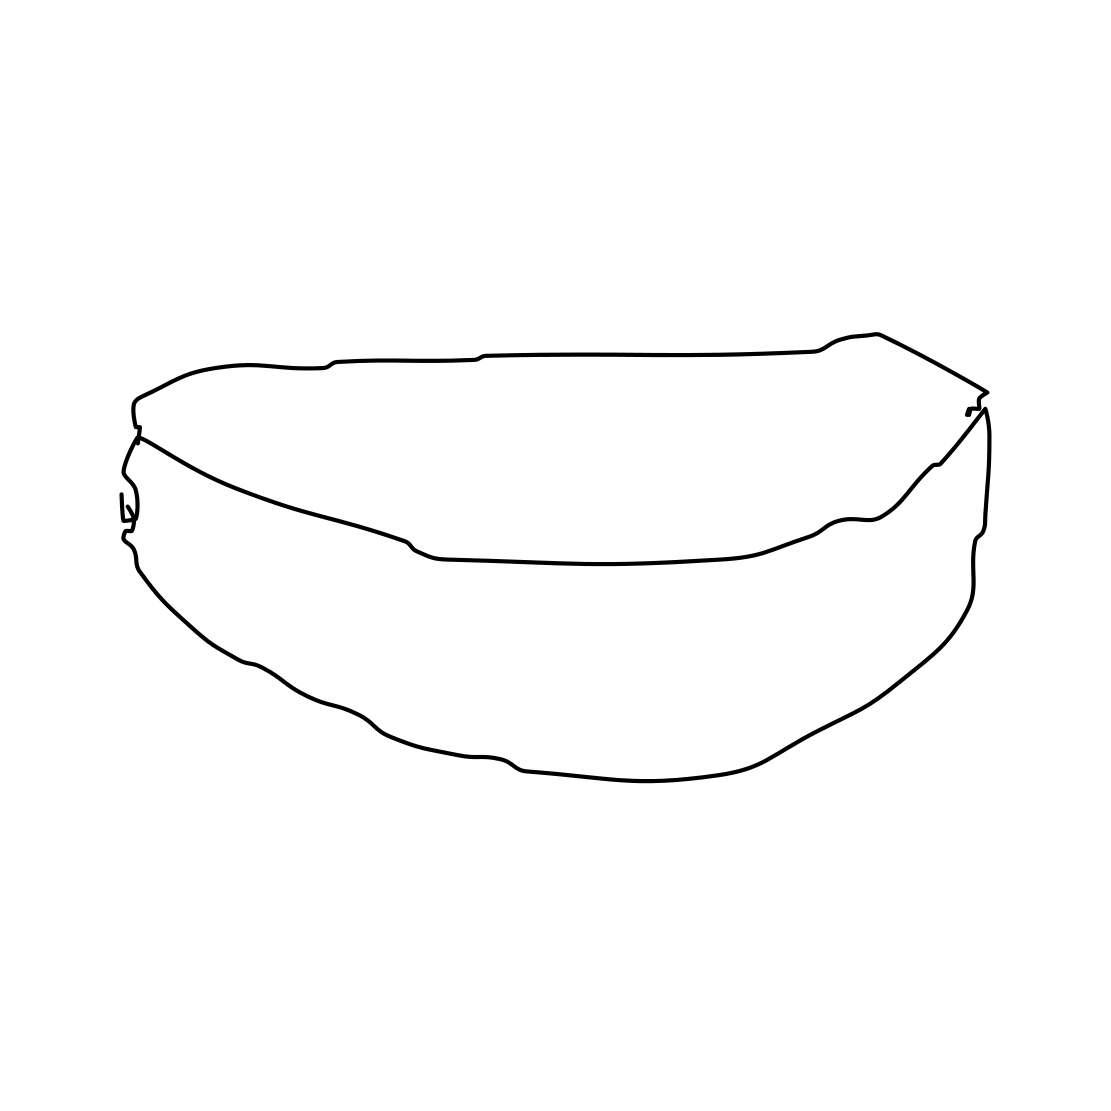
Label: bowl